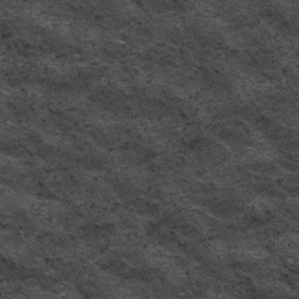
Label: frost